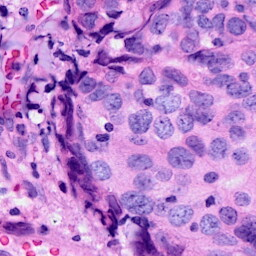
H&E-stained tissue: Breast